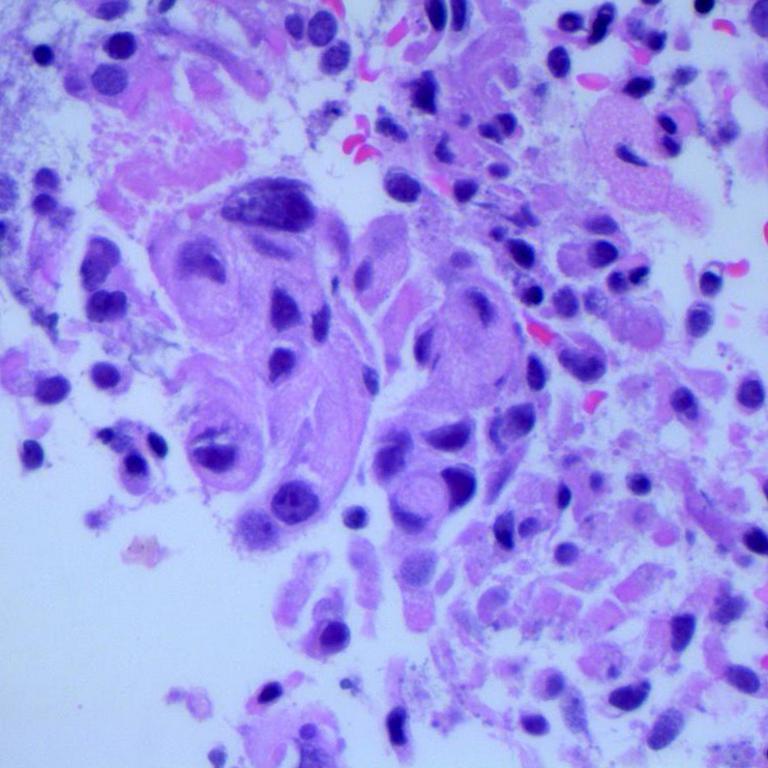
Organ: lung
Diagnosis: adenocarcinomas